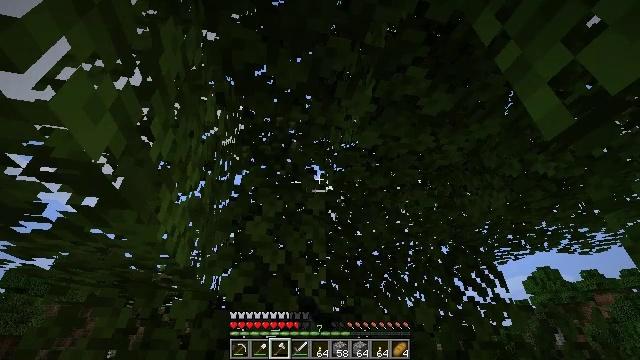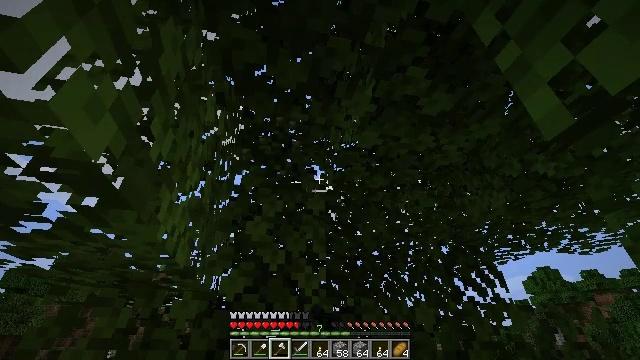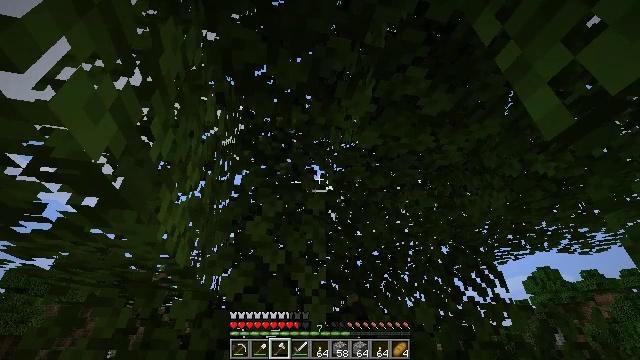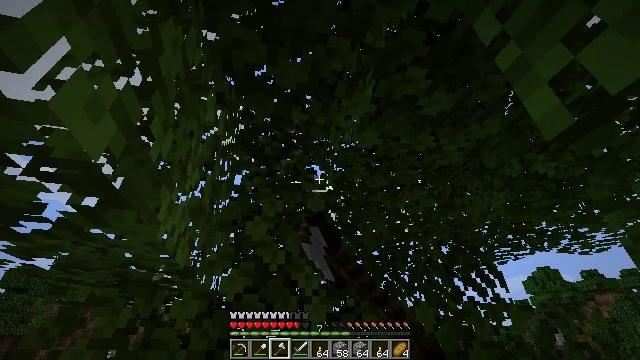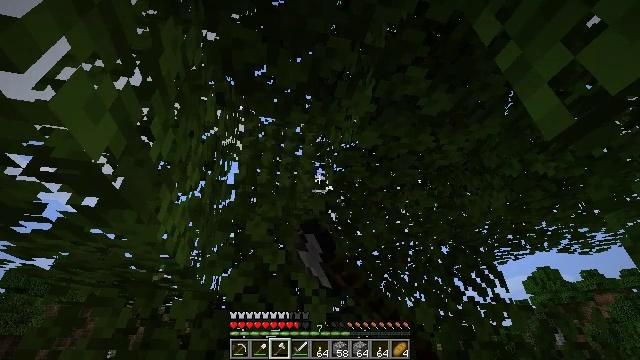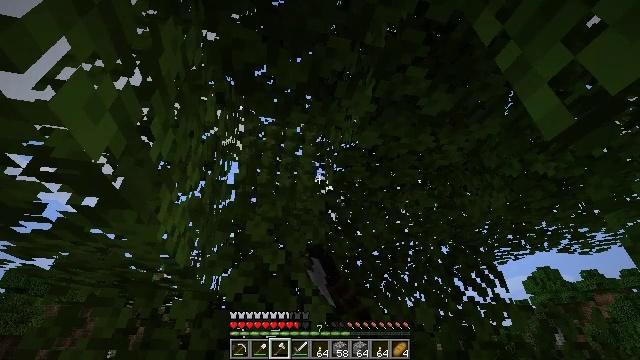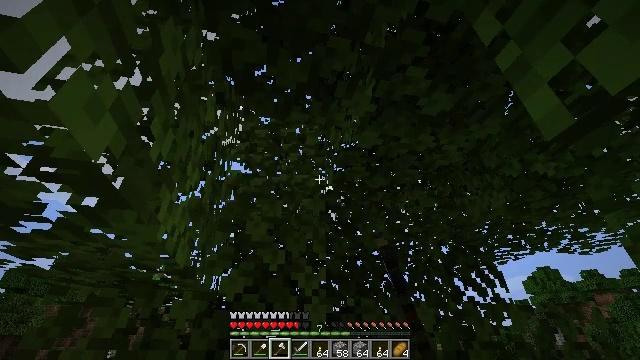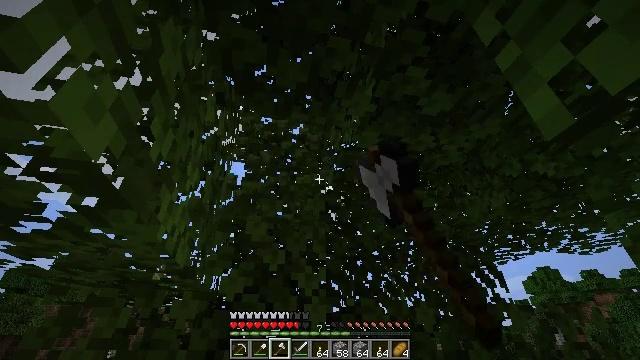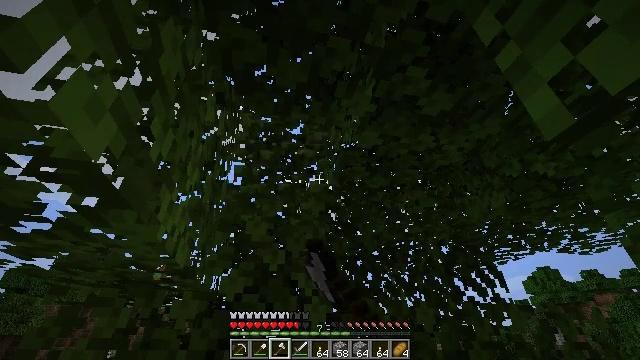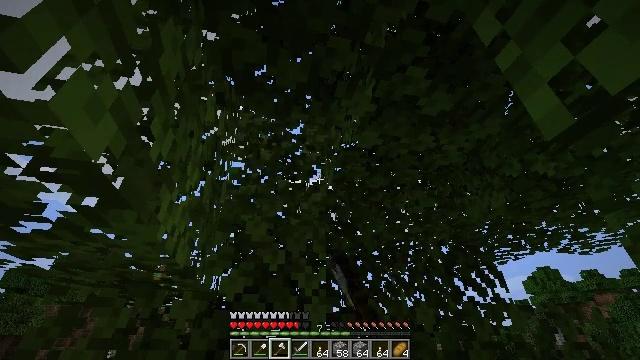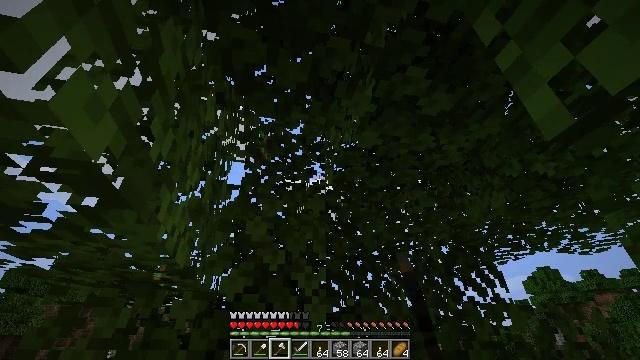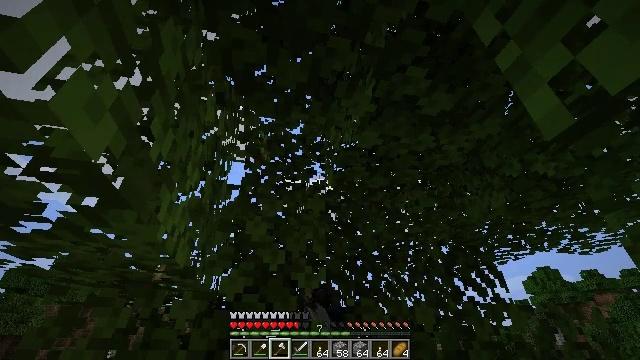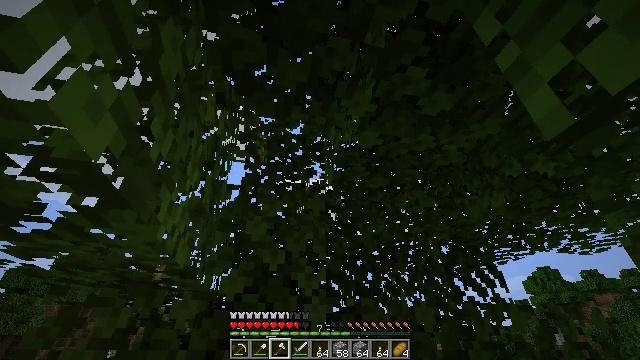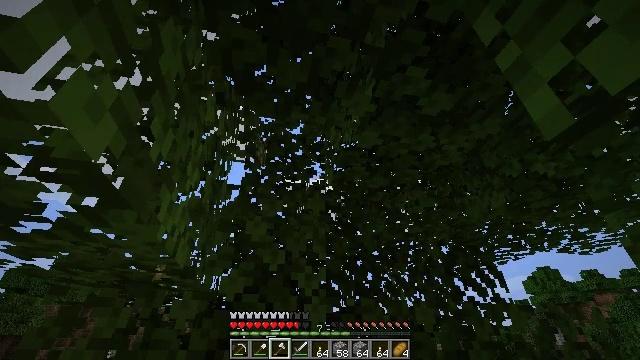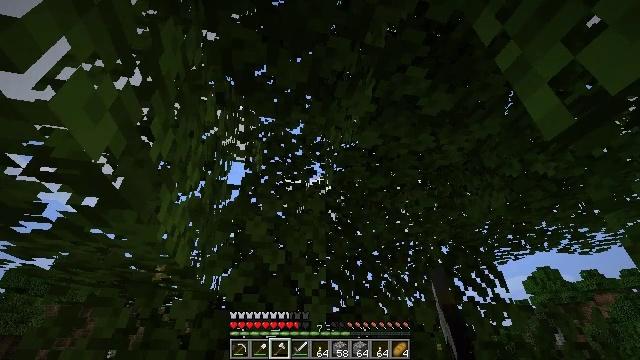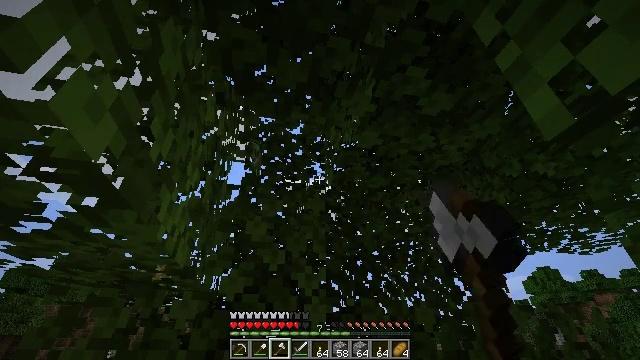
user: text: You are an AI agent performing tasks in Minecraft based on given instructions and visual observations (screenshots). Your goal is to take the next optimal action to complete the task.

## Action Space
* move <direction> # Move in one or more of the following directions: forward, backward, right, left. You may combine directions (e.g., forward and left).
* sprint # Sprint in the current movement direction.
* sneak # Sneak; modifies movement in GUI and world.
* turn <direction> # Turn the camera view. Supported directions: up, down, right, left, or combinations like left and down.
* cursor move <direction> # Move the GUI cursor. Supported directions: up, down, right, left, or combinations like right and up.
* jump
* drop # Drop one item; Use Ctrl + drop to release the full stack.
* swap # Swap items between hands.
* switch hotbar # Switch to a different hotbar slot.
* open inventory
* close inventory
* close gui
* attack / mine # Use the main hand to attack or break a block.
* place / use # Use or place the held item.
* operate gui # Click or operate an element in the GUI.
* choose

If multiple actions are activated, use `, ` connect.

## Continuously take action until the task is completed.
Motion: motion action
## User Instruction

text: Collect some oak leaves.
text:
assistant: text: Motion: attack / mine
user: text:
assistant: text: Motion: attack / mine
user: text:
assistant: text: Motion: attack / mine
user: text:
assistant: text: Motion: attack / mine
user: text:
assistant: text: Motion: attack / mine
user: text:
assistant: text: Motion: attack / mine
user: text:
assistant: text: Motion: attack / mine
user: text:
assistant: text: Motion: attack / mine
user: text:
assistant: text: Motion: attack / mine
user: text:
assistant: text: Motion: attack / mine
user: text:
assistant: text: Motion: attack / mine
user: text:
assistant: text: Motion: attack / mine
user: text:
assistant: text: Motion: attack / mine
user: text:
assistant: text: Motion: attack / mine
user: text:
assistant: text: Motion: attack / mine
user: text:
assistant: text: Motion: attack / mine
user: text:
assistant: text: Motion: attack / mine
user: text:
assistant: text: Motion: attack / mine
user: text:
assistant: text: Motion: attack / mine
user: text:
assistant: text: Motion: attack / mine
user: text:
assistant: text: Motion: attack / mine